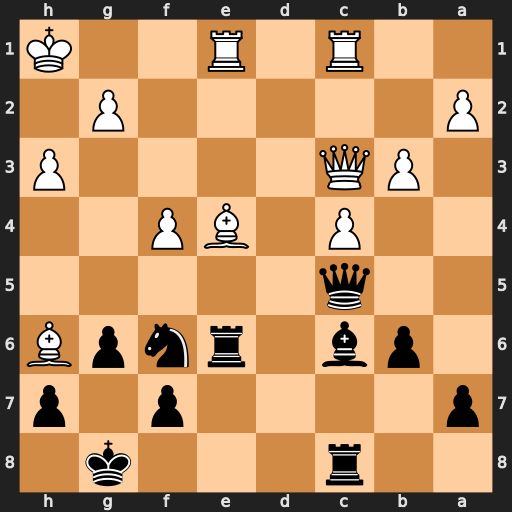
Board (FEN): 2r3k1/p4p1p/1pb1rnpB/2q5/2P1BP2/1PQ4P/P5P1/2R1R2K
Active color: b
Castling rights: -
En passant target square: -
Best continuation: Bxe4 Rxe4 Rxe4 Qxf6 Qd4 Qxd4 Rxd4